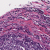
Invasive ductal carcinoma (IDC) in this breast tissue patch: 1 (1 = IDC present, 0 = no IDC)